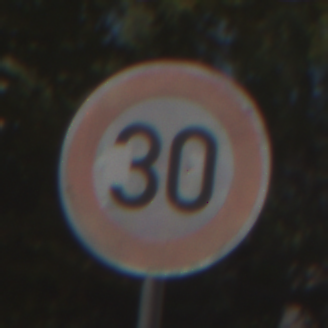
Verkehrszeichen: Geschwindigkeit30
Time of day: MorningAfternoon
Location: Outdoor (Nature)
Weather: Clear
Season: Summer
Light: Natural